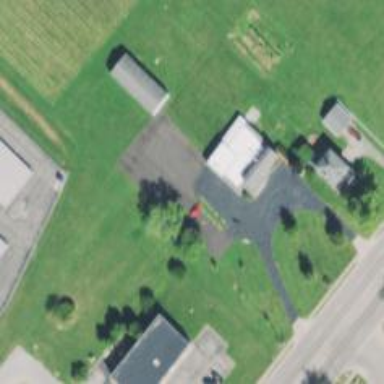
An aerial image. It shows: Veterinary facility.